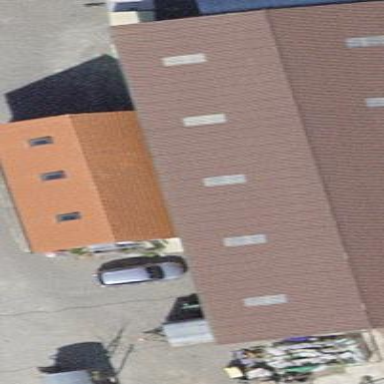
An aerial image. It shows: Farm auxiliary building with gabled roof.